Aerial crown-view tile of a tropical tree (Barro Colorado Island, Panama), acquired 20241216:
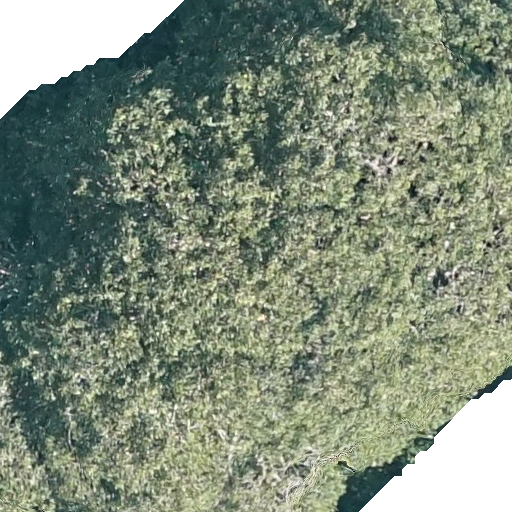
Species: Dipteryx oleifera
GBIF accepted scientific name: Dipteryx oleifera
Crown area: 501.441 m²